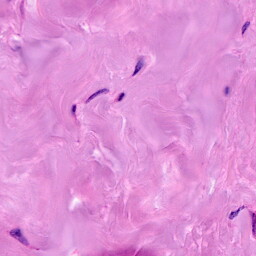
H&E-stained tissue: Breast